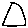
Label: triangle